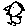
Label: bird